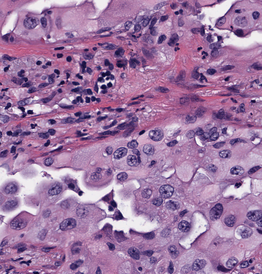
Tumor epithelial tissue: yes
Tumor-associated stroma tissue: yes
Normal tissue: no